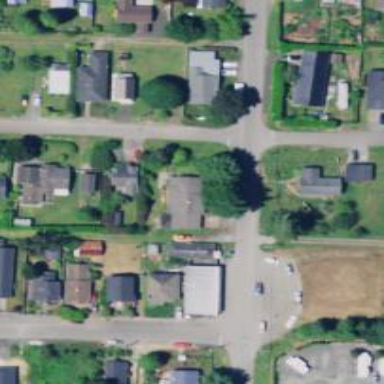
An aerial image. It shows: Alley classified as service road.